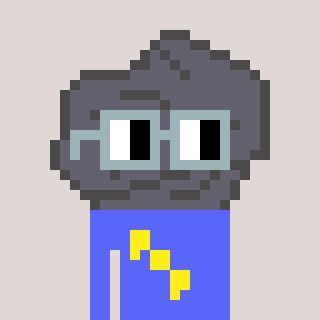
a pixel art character with square dark gray glasses, a rock-shaped head and a purple-colored body on a warm background